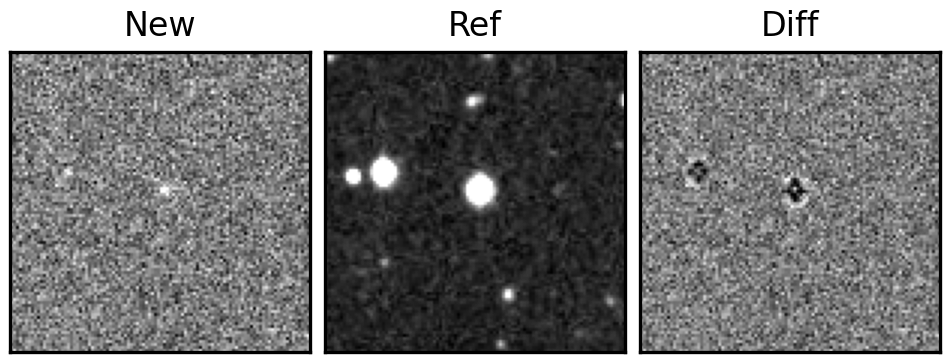
Label: bogus